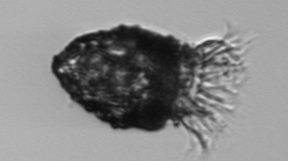
Label: Stenosemella_pacifica